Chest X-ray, AP view. Patient: 81 years old, sex F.
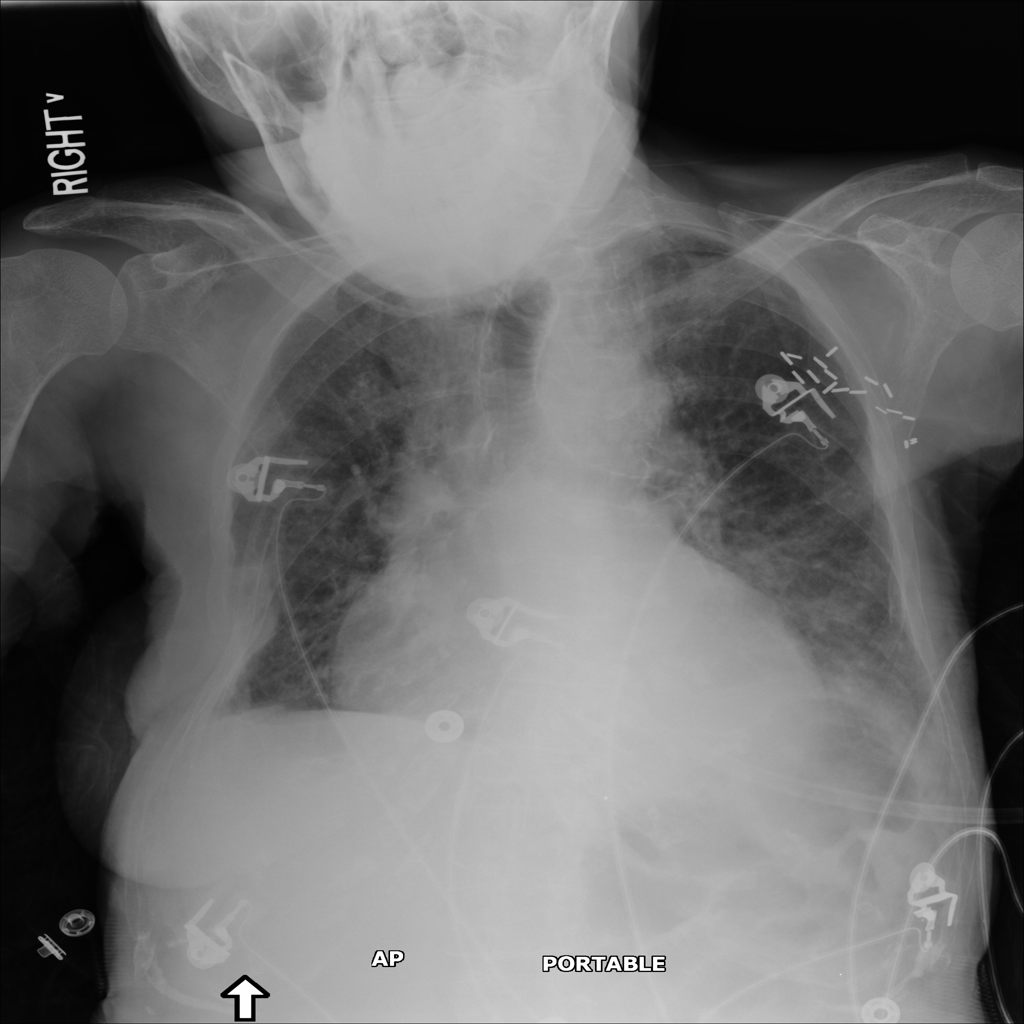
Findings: Effusion, Infiltration